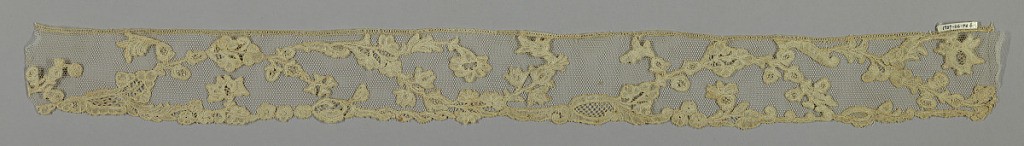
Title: Trimming
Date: late 18th century
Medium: linen Technique: appliqué on net, bobbin lace
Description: Curving branches and bands of openwork.